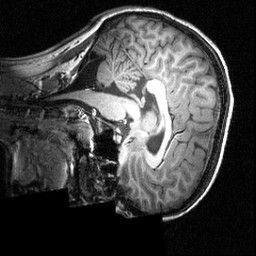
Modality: T1w
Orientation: sagittal
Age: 16
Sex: female
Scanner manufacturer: siemens
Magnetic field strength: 3.951 T
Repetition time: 1.5 s
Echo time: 0.00335 s